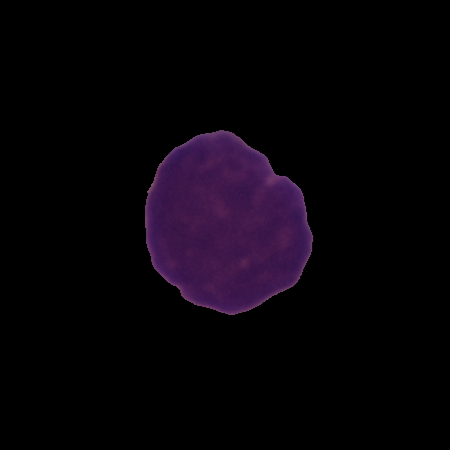
Label: cancer